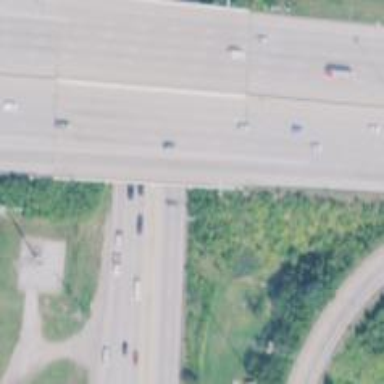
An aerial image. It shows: Bridge over motorway.